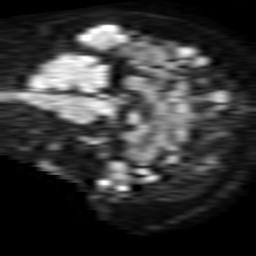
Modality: TRACE
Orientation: sagittal
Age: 67
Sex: male
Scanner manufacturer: philips
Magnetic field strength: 1.5 T
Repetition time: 3.4 s
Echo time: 0.06922 s